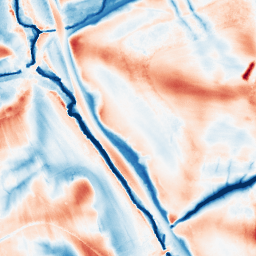
Category: edge_preserving
Decomposition family: guided
Decomposition parameters: radius: 16
eps: 0.001
Upsampling method: sinc_blackman
Upsampling parameters: scale: 4
kernel_size: 16
Upsampling scale: 4